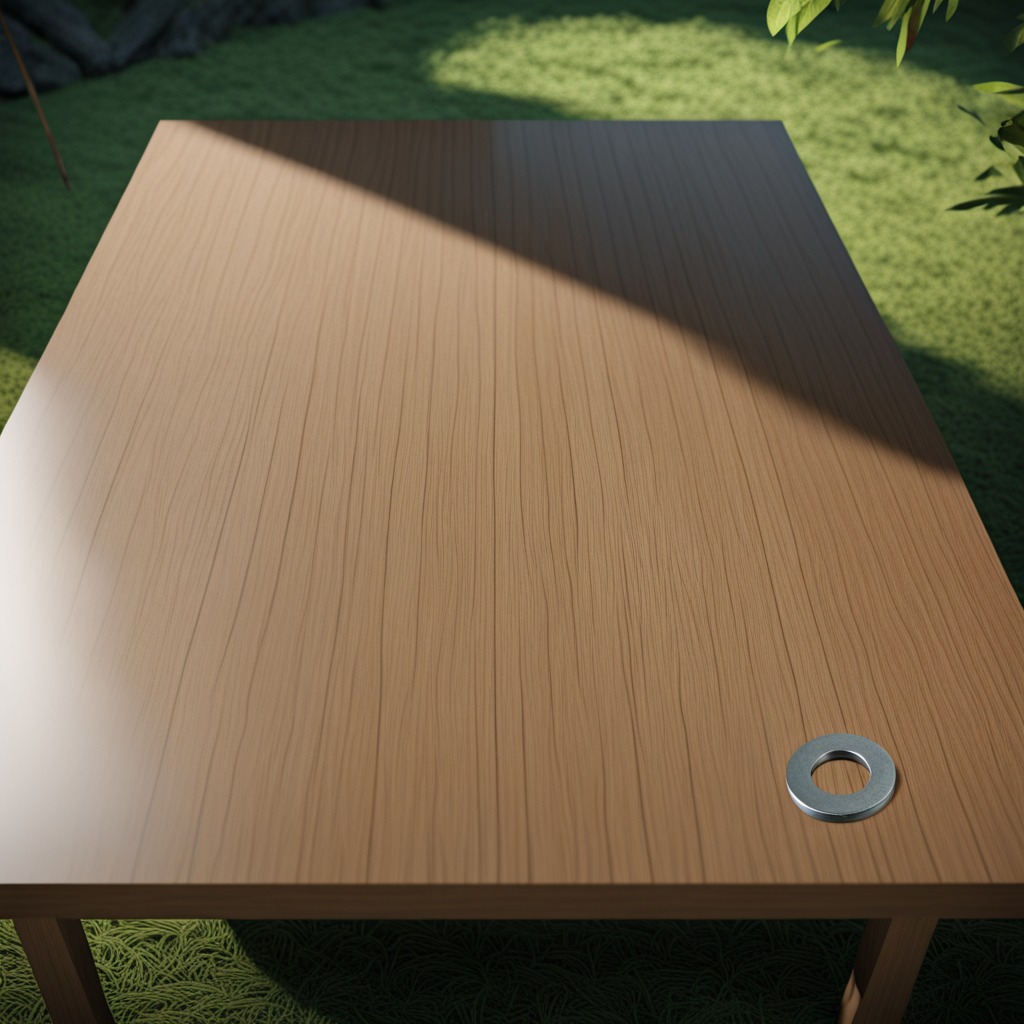
A flat metal washer is lying on the wooden table inside a jungle field workshop tent humid ambient light worn but